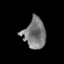
Tissue: prostate
Cell type: T cells
Senescence score: 0.3042
Nuclear area (px): 660
Mean DAPI intensity: 121.136